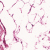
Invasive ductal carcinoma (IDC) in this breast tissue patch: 0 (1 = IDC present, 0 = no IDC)